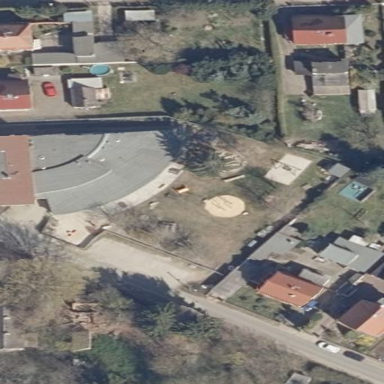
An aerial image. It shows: Kindergarten.